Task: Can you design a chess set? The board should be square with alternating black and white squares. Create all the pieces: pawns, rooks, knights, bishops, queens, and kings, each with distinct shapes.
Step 4921:
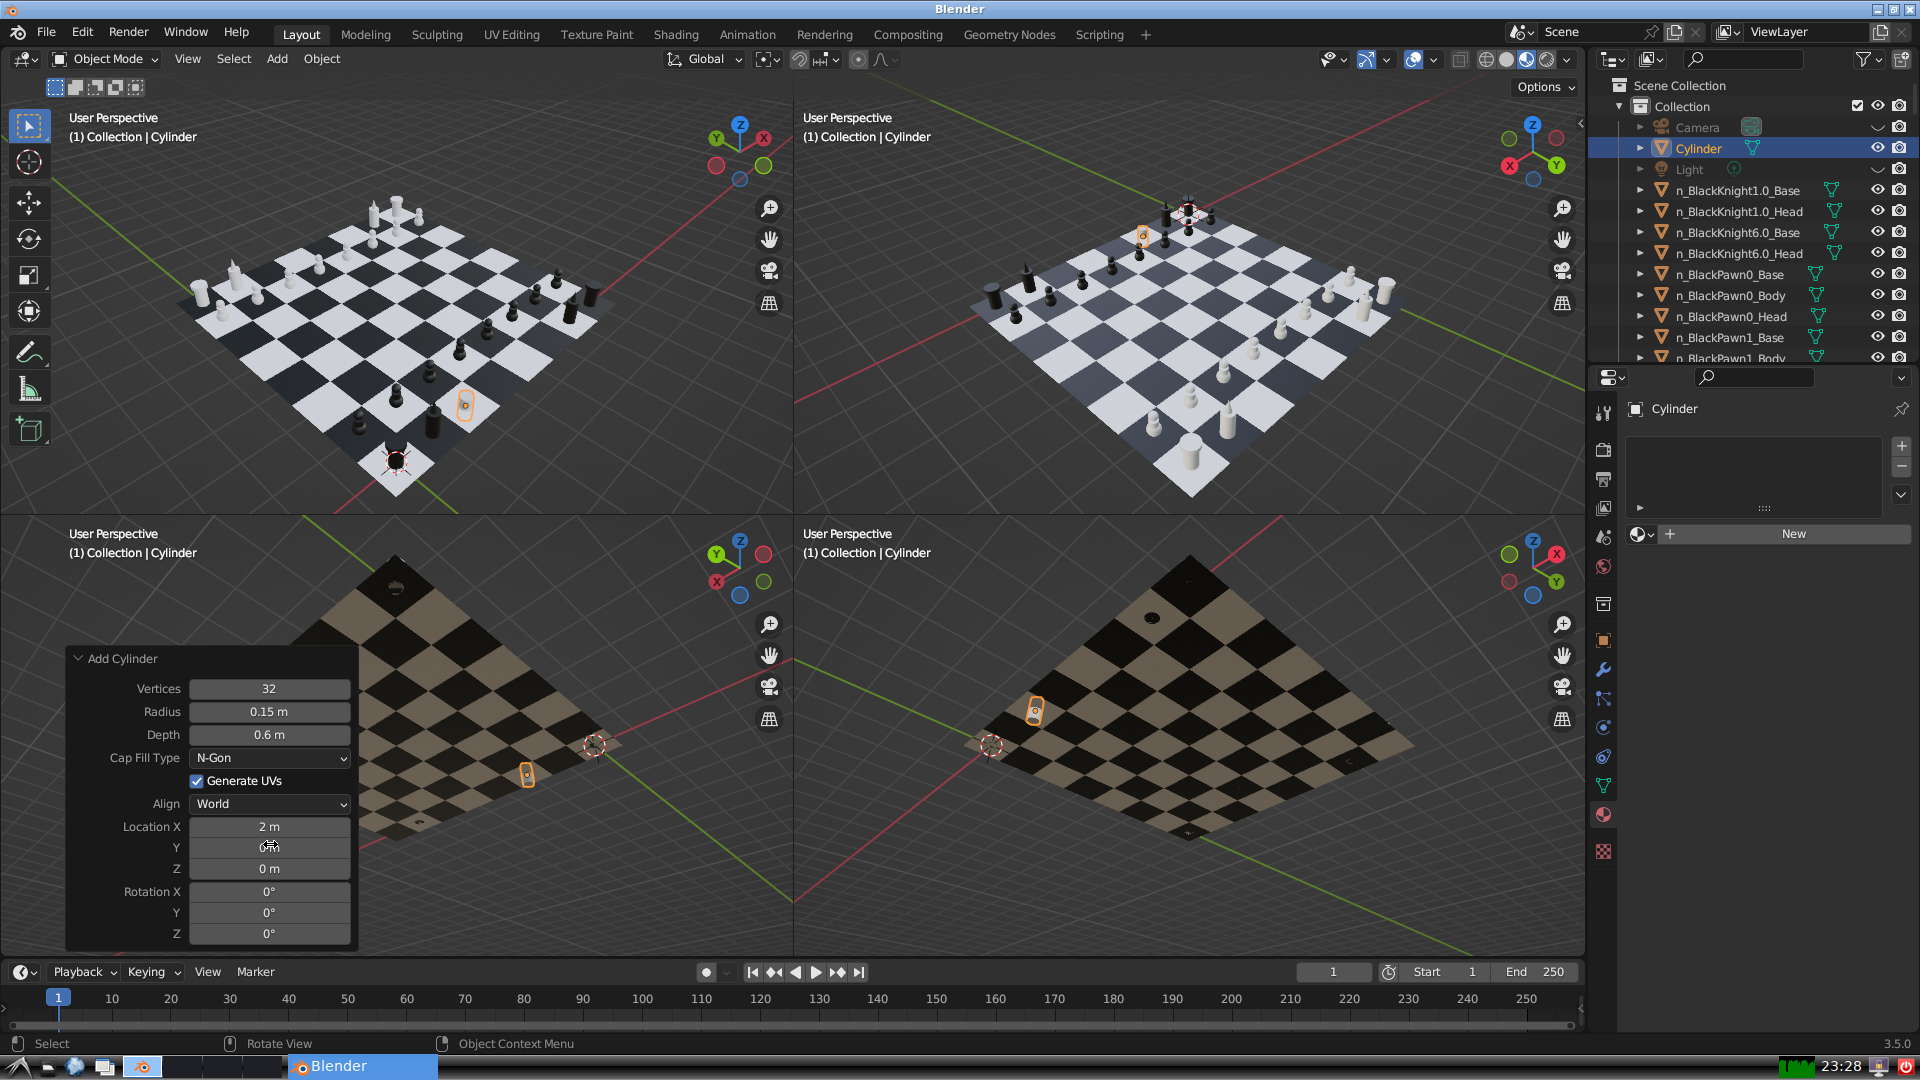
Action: click: no